Question: I have a tables like this

I want to select Acct_id, number of transaction of user who have done a maximum number of transaction.
'select Acct_id,max(num) From (select Acct_id, count(Acct_id) as num from Transactions group by Acct_id);'
My above sql query is giving me error-
> why my query was being fail without Alias?
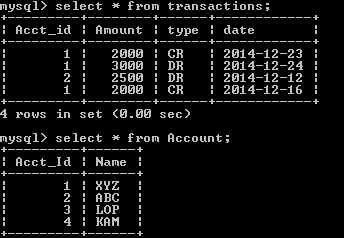
Answer: You query must be:-
'''
SELECT Acct_id, MAX(num)
FROM (SELECT Acct_id, COUNT(Acct_id) AS num
FROM Transactions
GROUP BY Acct_id) TAB;
'''